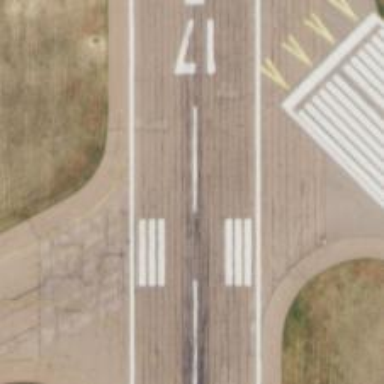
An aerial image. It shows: Asphalt runway at the airport.